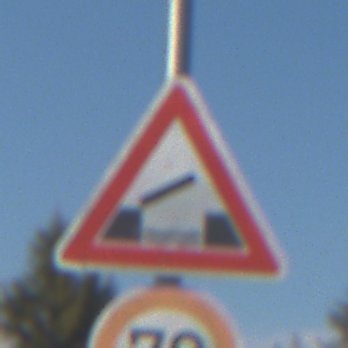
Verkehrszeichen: BeweglicheBruecke
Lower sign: Geschwindigkeit70
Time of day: MorningAfternoon
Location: Outdoor (Nature)
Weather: PartlyCloudy
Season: NotSpecified
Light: Natural